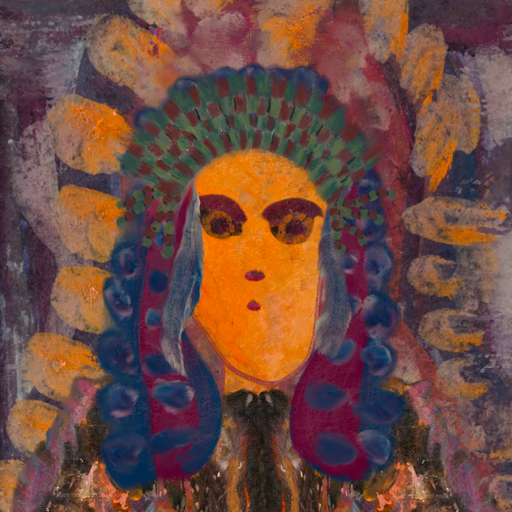
Background: Doll, Head And Neck Front: Hypocrite, Face Front: Doll, Bust: Gypsy_Queen, Hair Front: Hill_Girl, Head Accessory: After_Raid_Crown, Second Necklace: Blank, Necklace: Blank, Baby: Blank